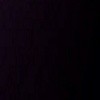
Label: space